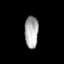
Tissue: lung
Cell type: T cells
Senescence score: 0.2
Nuclear area (px): 429
Mean DAPI intensity: 171.152